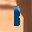
Label: 1